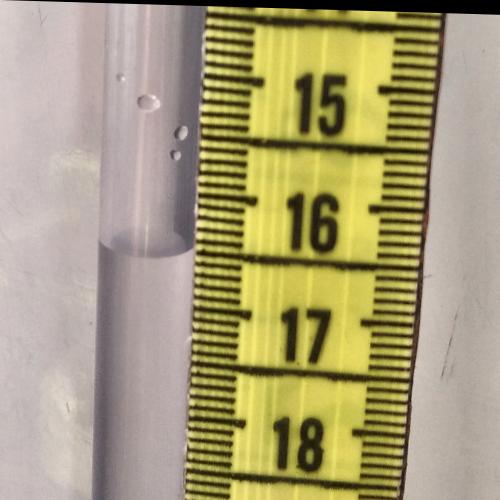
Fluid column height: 16.5 cm